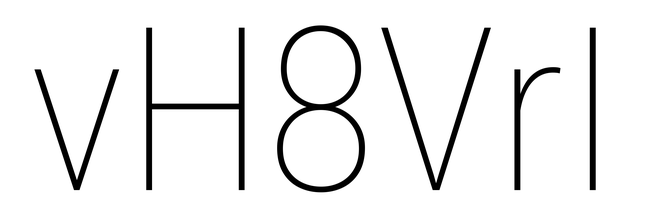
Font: Roboto_Condensed_Thin